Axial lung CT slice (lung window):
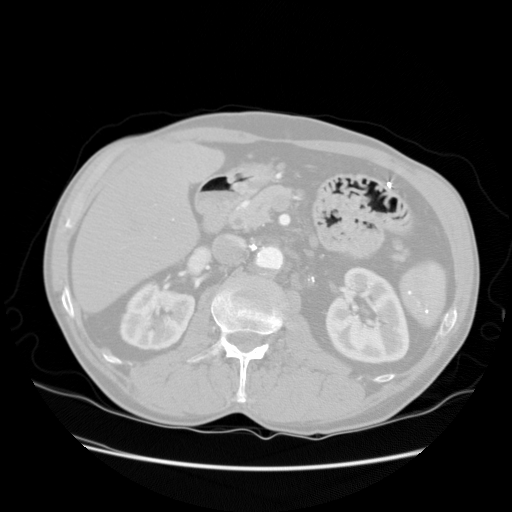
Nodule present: no